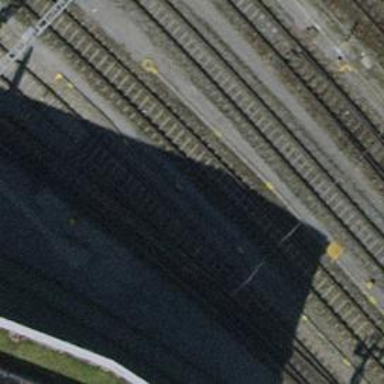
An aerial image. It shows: Yard with single rail track. The railway track is electrified with contact line for service purposes.